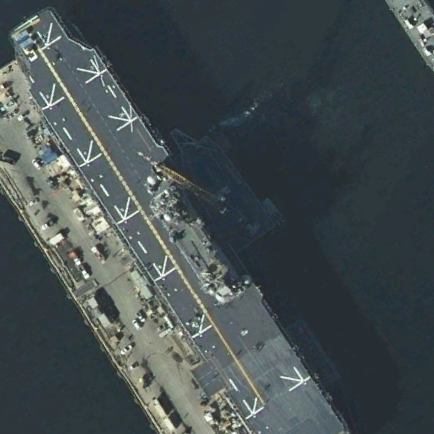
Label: assault